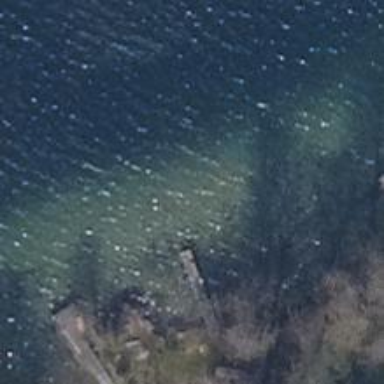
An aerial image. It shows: Man-made pier.